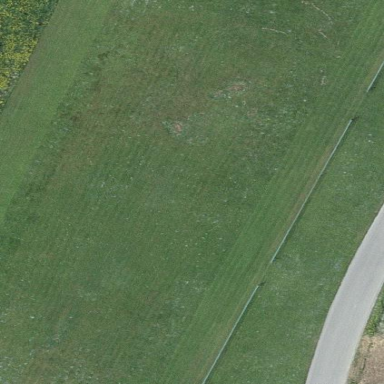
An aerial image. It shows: Grass pitch used as model aerodrome.